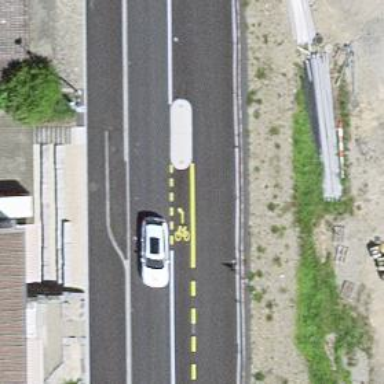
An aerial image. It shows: Traffic calming island.